Question: I have a folder full of AIFF files that have a little gap at the beginning where no sound is heard. How would I go about writing a script/tool that'd remove this gap?
Basically the files look like this in Audacity (I want to get only the selected part):

I can't really use Audacity because I have hundreds of the files so doing it by hand is not an option.
I don't care too much about the OS / language, as long as it works.
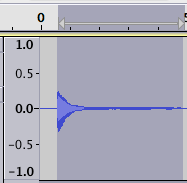
Answer: In the end it was just easier to hack up a quick C++ solution using libsndfile.
Feel free to steal it from <URL>.